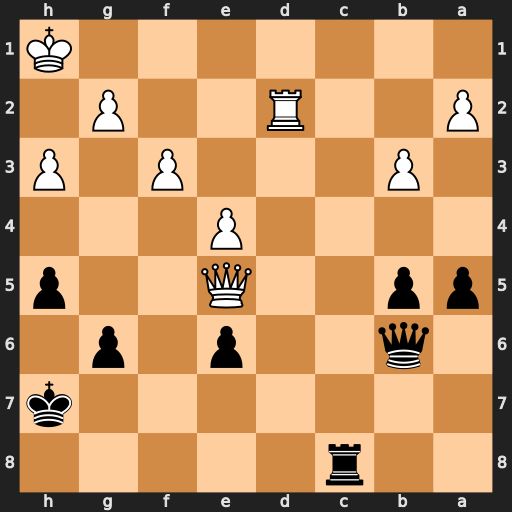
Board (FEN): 2r5/7k/1q2p1p1/pp2Q2p/4P3/1P3P1P/P2R2P1/7K
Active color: b
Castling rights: -
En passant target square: -
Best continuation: Rc1+ Kh2 Qg1+ Kg3 Qe1+